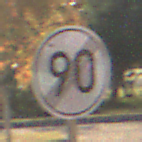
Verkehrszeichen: EndeGeschwindigkeit90
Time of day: SunriseSunset
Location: Outdoor (Nature)
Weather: Clear
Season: NotSpecified
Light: Natural